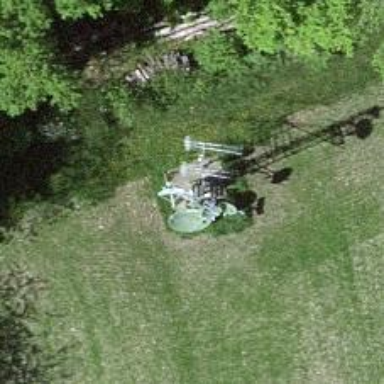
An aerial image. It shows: Communication mast tower.